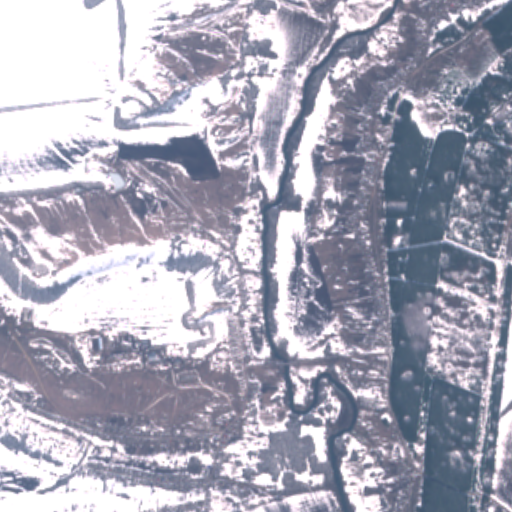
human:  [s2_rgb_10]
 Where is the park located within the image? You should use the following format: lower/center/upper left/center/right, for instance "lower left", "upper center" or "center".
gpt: The park is located in the lower center of the image.
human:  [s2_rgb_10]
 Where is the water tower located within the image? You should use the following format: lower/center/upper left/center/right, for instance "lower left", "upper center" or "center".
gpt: The water tower is located in the center left of the image.
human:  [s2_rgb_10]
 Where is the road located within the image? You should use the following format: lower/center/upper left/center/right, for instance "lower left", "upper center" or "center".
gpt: There is no road in the image.